Question: I am using <URL> all is working well, except that all the records don't appear on the output:

Here is my code:
'''
oTable = $('#permissions').dataTable( {
//"sScrollY" : "425px", # I added this
"sAjaxSource": url,
"bServerSide": true,
//"sDom": "t",
"sDom": "frtiS", # I added this
//"sPaginationType": "bootstrap",
"bProcessing" : false,
//"aoColumnDefs": [{ "bSortable": false, "aTargets": [ 2,3 ] }],
"aoColumnDefs": [ {
"aTargets": [ 1 ], "sWidth": "30px",
"mRender": function ( data, type, full ) {
return format_checkbox('admin', data, full);}
},{
"aTargets": [ 2 ], "sWidth": "30px",
"mRender": function ( data, type, full ) {
return format_checkbox('consignment', data, full);}
},{
"aTargets": [ 3 ], "sWidth": "30px",
"mRender": function ( data, type, full ) {
return format_checkbox('team', data, full);}
},{
"aTargets": [ 4 ], "sWidth": "30px",
"mRender": function ( data, type, full ) {
return format_checkbox('agent', data, full);}
},{
"aTargets": [ 5 ], "sWidth": "30px",
"mRender": function ( data, type, full ) {
return format_checkbox('report', data, full);}
},{
"aTargets": [ 6 ],
"mRender": function ( data, type, full ) {
return '<button data-orgid="'+data+'" class="btn btn-danger delbutton">Delete</button>';
}
} ],
"bDeferRender": true,
"bStateSave": true,
"fnDrawCallback": function( oSettings ) {
$('.switch').bootstrapSwitch();
$('.switch').on('switch-change', function (e, data) {
var ds = $(data.el)[0].dataset, value = data.value;
var ndata = {orgid:ds["orgid"]}
ndata[ds["permission"]] = value ? "on" : "off";
$.post(post_url, JSON.stringify(ndata)).done(function(data) {
oTable.fnStandingRedraw();
});
});
$('#permissions button').click(function(){
$.post(del_url, JSON.stringify(this.dataset["orgid"])).done(function(data) {
oTable.fnStandingRedraw();
});
});
}
});
'''
I am relatively new to <URL>. This is not my code, as I am just fixing the bug... I cant see why it is not showing all the records? I have played around a bit... I tried changing 'bProcessing' to 'true', but it still does not work. Even when I use the scroller, it does not load the last 2 records...
I feel like the answer/solution is simple.
How can I solve this?
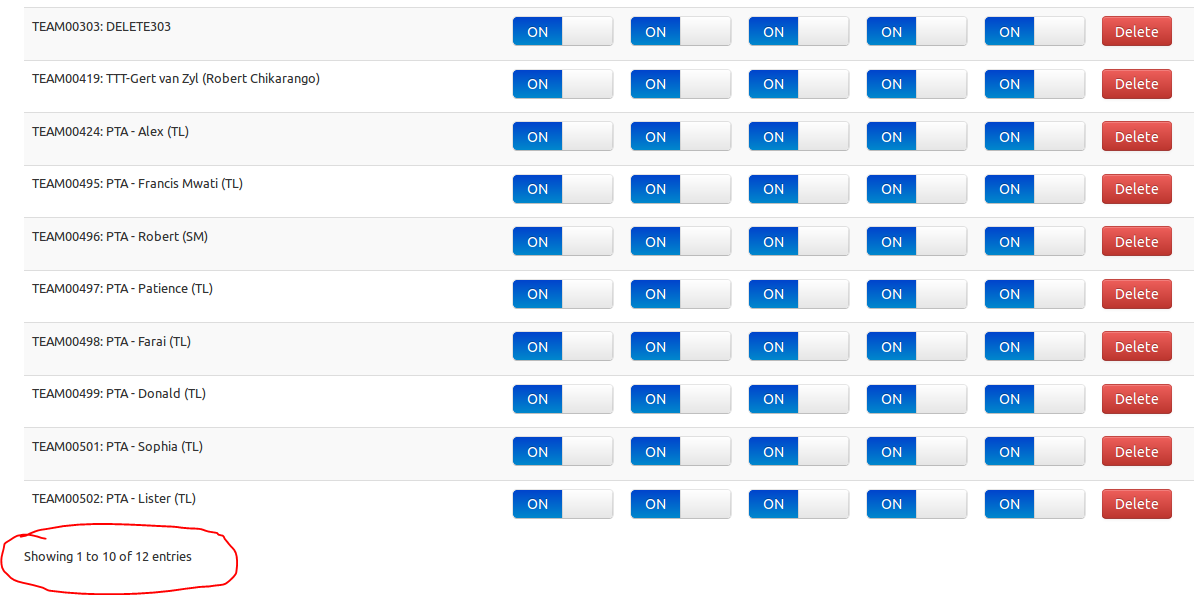
Answer: This is because the default page size is '10'. You can change it by setting the 'iDisplayLength' property.
'''
oTable = $('#permissions').dataTable( {
"iDisplayLength": 50,
// rest of your code...
'''
If you want to disable pagination completely, which I really do not recommend, you can use this:
'''
"bPaginate": false
'''